Interaction volume radius: 5 \u00c5
Interaction volume height: 30 \u00c5
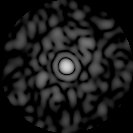
Disorder parameter: 0.8287